Question: To Start with , this is the desired look that I want to achieve but with rounded corners of the white region, and am not fully successful in doing so

To achieve this , I have identified the screen co-ordinates of the rectangle which is to be made white and created a static text window and set a rounded region using this:
'''
case WM_CREATE:
SetRect( &Rect,... );
hSubWnd = CreateWindow("STATIC",NULL,SS_LEFT|WS_CHILD|WS_VISIBLE,Rect.left,Rect.top,(Rect.right-Rect.left),(Rect.bottom-Rect.top),hFrame,(HMENU)NULL,NULL,NULL);
hrgn = CreateRoundRectRgn(Rect.left, Rect.top, Rect.right, Rect.bottom,15,15);
SetWindowRgn(hSubWnd,hrgn,TRUE);
'''
Then to color the region sett above I used the following:
'''
case WM_CTLCOLORSTATIC:
//SetBkColor((HDC)wParam, RGB(0,0,0));
if((HWND)lParam == hSubWnd)
{
SetBkMode((HDC)wParam,TRANSPARENT);
return (INT_PTR )CreateSolidBrush(RGB(255,255,255));
}
break;
'''
This makes the region colored white but the white region is not rounded as I expected.
Here are my questions:
1- How to make SetWindowRgn() work for child controls ?Is my approach correct or I need to take some other way to achieve my goal(rounding off the corners of the child)?
2- The parent window has WS_CLIPCHILDREN style enabled , which means that whatever I do in WM_PAINT of the main windows is not going to paint the child window area. I need some text to be put in the white region of the child window as well. Where do I do that ? TextOut() doesnt seem to work inside WM_CTLCOLORSTATIC handler.
Should I change the window class of the child from "STATIC" to some custom class and write the WindowProc() for the child, wherein I handle the WM_PAINT to draw text on it?
Kindly provide your suggestions.
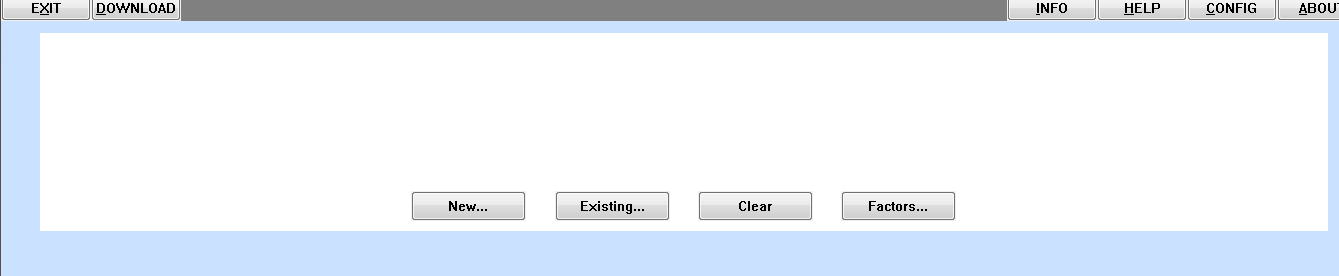
Answer: Since you say that you're handling 'WM_PAINT' for your main window anyway to draw text, I recommend skipping the complexity of child controls and regions altogether.
I mean, all you want is a white rounded rectangle on your window's background? So draw it yourself. This is trivially accomplished using the <URL> function.
If you need the static control to determine the coordinates of the RoundRect (this can make things a lot easier when dealing with, e.g., different DPI settings), you can leave it there but make it invisible.
Sample code:
'''
void OnPaint(HWND hWnd)
{
PAINTSTRUCT ps;
BeginPaint(hWnd, &ps);
// Create and select a white brush.
HBRUSH hbrWhite = CreateSolidBrush(RGB(255, 255, 255));
HBRUSH hbrOrig = SelectObject(ps.hdc, hbrWhite);
// Create and select a white pen (or a null pen).
HPEN hpenWhite = CreatePen(PS_SOLID, 1, RGB(255, 255, 255));
HPEN hpenOrig = SelectObject(ps.hdc, hpenWhite);
// Optionally, determine the coordinates of the invisible static control
// relative to its parent (this window) so we know where to draw.
// This is accomplished by calling GetClientRect to retrieve the coordinates
// and then using MapWindowPoints to transform those coordinates.
// Draw the RoundRect.
RoundRect(ps.hdc, Rect.left, Rect.top, Rect.right, Rect.bottom, 15, 15);
// If you want to draw some text on the RoundRect, this is where you do it.
SetBkMode(ps.hdc, TRANSPARENT);
SetTextColor(ps.hdc, RGB(255, 0, 0)); // red text
DrawText(ps.hdc, TEXT("Sample Text"), -1, &Rect, DT_CENTER);
// Clean up after ourselves.
SelectObject(ps.hdc, hbrOrig);
SelectObject(ps.hdc, hpenOrig);
DeleteObject(hbrWhite);
DeleteObject(hpenWhite);
EndPaint(hWnd, &ps);
}
'''